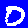
Digit: 0